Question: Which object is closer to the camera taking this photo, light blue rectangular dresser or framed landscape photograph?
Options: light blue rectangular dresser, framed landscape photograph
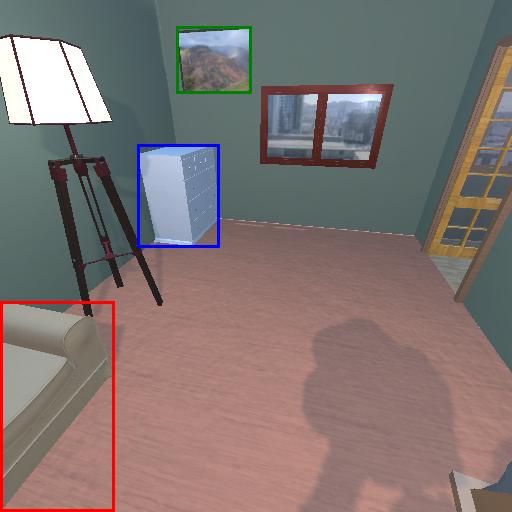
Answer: light blue rectangular dresser